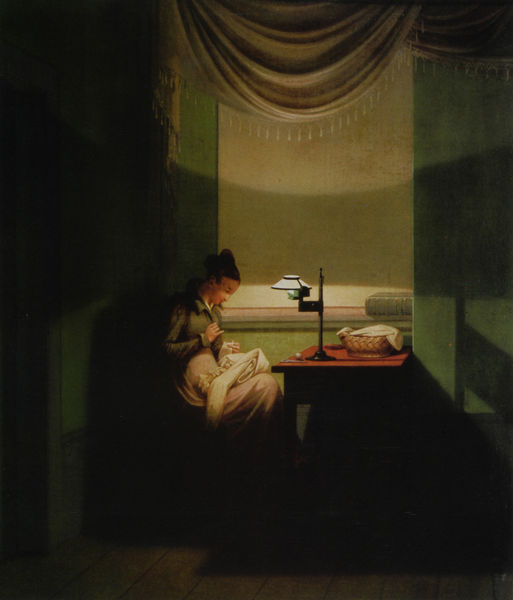
Titel: Junge Frau, beim Schein einer Lampe nähend
Künstler: Georg Friedrich Kersting
Standort: München
Institution: Neue Pinakothek
Schlagwörter: dunkel, gemälde, schatten, weiß, gelb, grün, mädchen, sitzen, abend, braun, fenster, finger, frau, frisur, holz, kleid, lampe, licht, nacht, profil, raum, tisch, tür, zimmer, rot, tuch, beige, hemd, jacke, wand, bluse, kleidung, knoten, kragen, porträt, vorhang, einsam, boden, fransen, haare, interieur, kordeln, sitzend, stoff, decke, innen, kind, klassizismus, alltag, arbeit, genre, dutt, schreibtisch, ecke, lampenschirm, türe, dielen, romantik, gardine, tapete, vorhänge, holzboden, tischlampe, handarbeit, nähen, korb, näherin, schneiderin, faden, konzentriert, nadel, sticken, wände, fussboden, spitzweg, buch, biedermeier, schoss, baldachin, zeit, kersting, in sich gekehrt, nähkorb, stehlampe, zeitvertreibung, leselampe, quasten, säugling, kleiner finger, kerstings